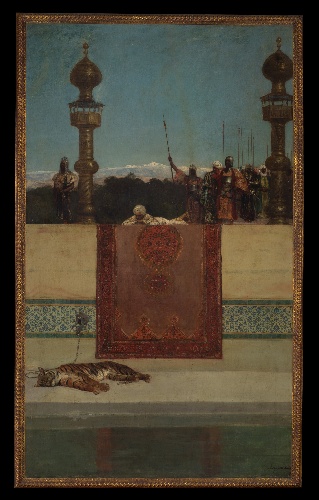
Title: The Sultan's Tiger
Artist: Benjamin-Constant (Jean-Joseph-Benjamin Constant)
Artist bio: French, Paris 1845–1902 Paris
Object type: Painting
Classification: Paintings
Medium: Oil on canvas
Dimensions: 80 3/4 x 48 3/4 in. (205.1 x 123.8 cm)
Department: European Paintings
Credit line: Gift of Kenneth Jay Lane, 2017
Accession year: 2017
Repository: Metropolitan Museum of Art, New York, NY
Tags: Soldiers|Men|Tigers|Orientalist